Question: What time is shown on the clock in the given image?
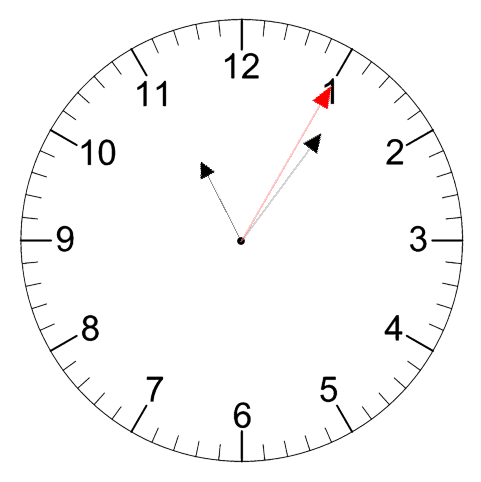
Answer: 11:06:05